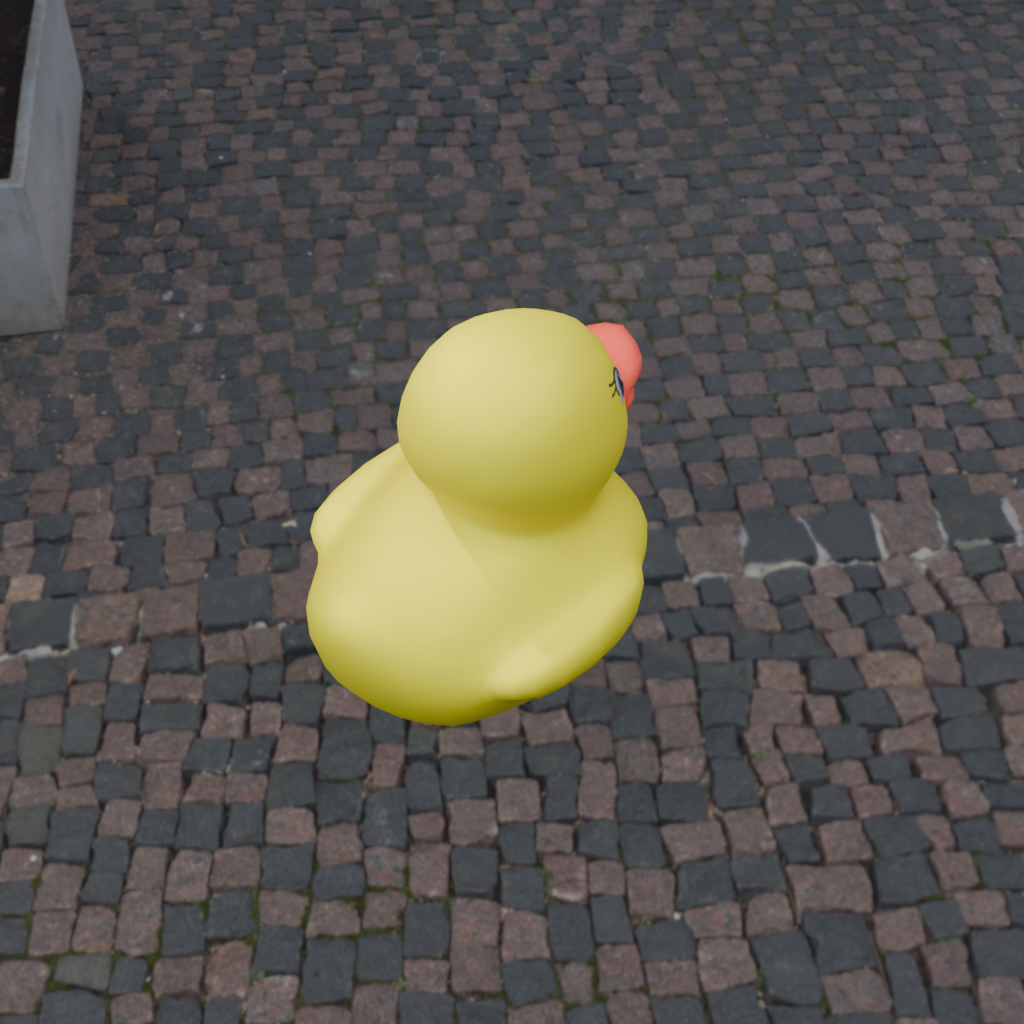
an image of a yellow rubber duck seen from <back_right_top> ourtyard with historic red brick buildings.